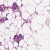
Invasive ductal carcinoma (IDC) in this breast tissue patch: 0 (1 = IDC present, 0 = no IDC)